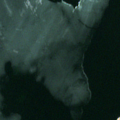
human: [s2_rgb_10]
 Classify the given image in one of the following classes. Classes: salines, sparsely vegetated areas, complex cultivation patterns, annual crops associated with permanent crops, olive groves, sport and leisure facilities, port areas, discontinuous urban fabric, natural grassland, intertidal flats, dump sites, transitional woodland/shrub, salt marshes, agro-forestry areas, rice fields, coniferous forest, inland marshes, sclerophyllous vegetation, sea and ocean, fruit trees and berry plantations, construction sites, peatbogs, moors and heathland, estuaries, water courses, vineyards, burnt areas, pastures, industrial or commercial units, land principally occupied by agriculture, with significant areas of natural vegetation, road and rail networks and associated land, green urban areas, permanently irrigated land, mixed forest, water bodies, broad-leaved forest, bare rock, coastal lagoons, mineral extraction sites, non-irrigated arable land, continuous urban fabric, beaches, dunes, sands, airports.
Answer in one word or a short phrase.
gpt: sea and ocean